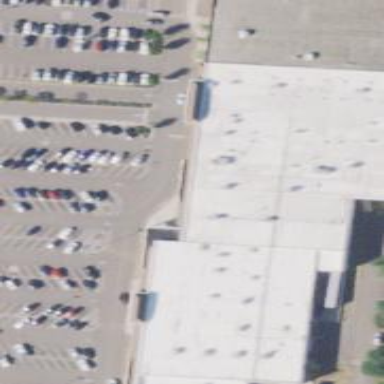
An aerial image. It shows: Fitness centre on leisure land.